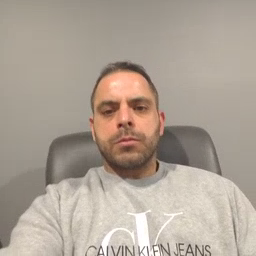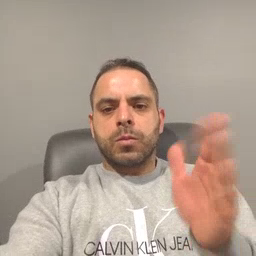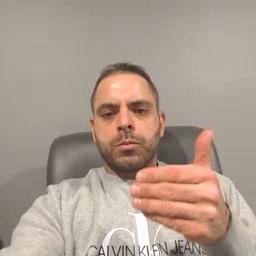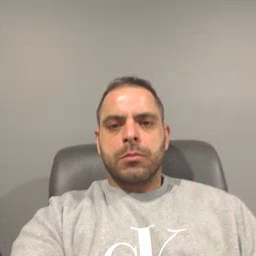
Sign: room